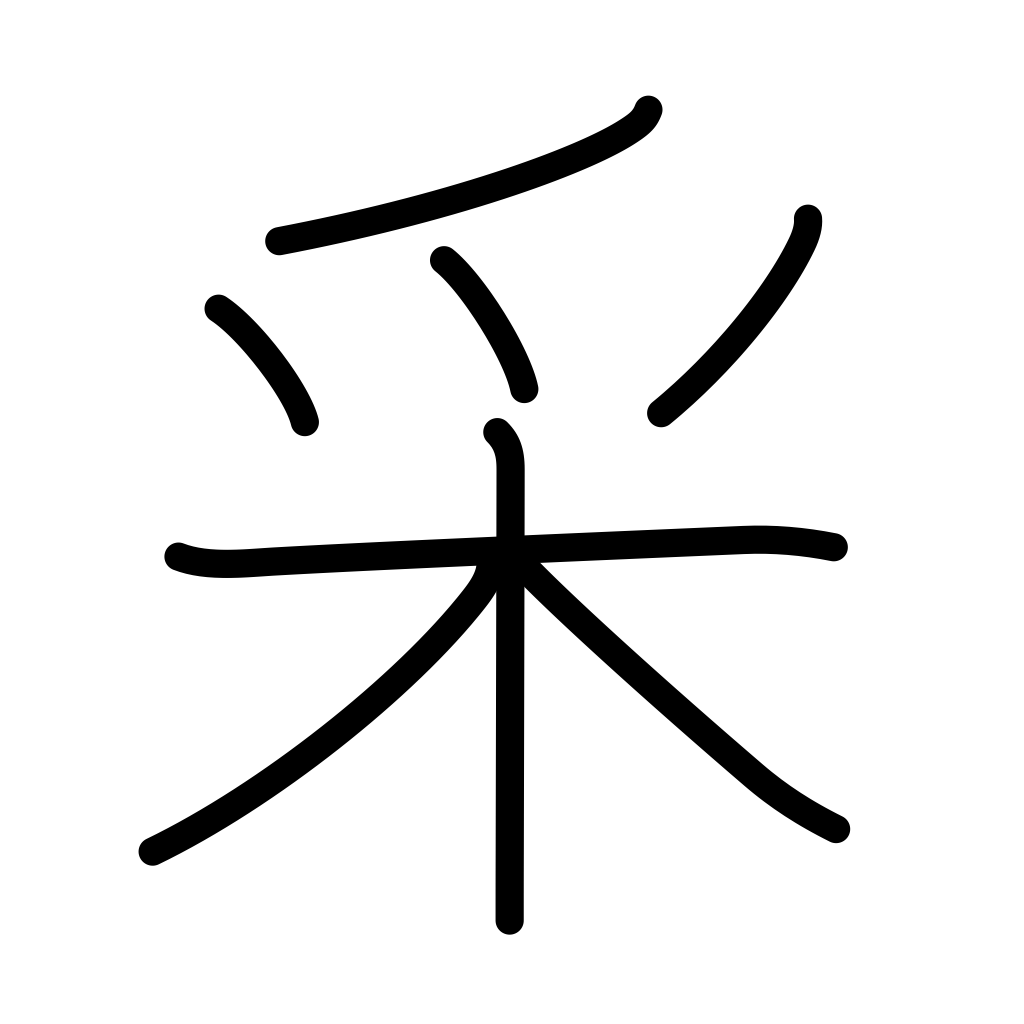
Meaning: dice, form, appearance, take, gather, coloring